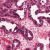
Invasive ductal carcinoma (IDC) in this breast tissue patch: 0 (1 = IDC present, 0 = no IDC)